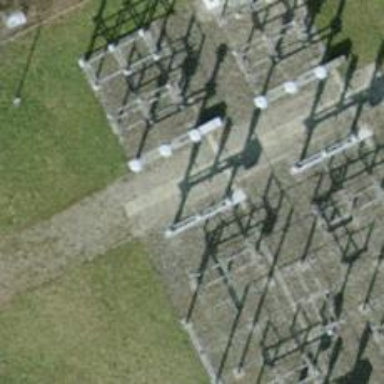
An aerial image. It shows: Insulator used in power equipment.